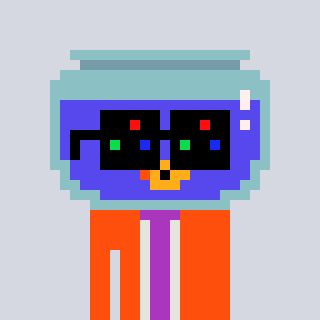
a pixel art character with square black sunglasses, a goldfish-shaped head and a orange-colored body on a cool background